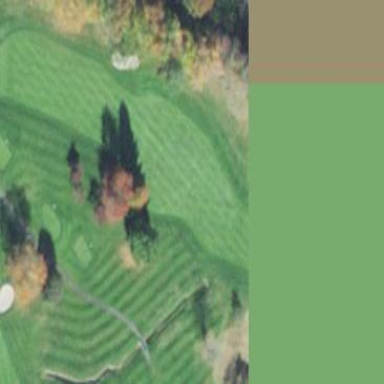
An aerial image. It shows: Scenic golf fairway.